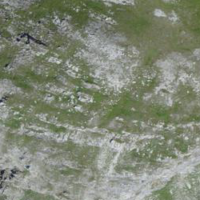
EUNIS habitat code: 31
Species observed at this site:
Carex firma